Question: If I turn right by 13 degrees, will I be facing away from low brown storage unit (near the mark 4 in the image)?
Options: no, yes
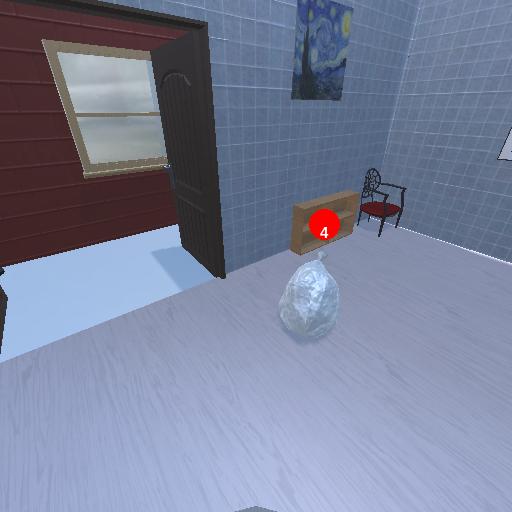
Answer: no